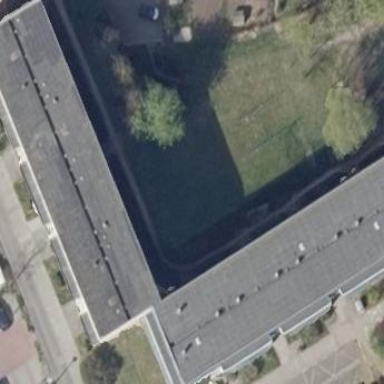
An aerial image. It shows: Flat-roofed apartment building.